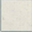
Piece: xx